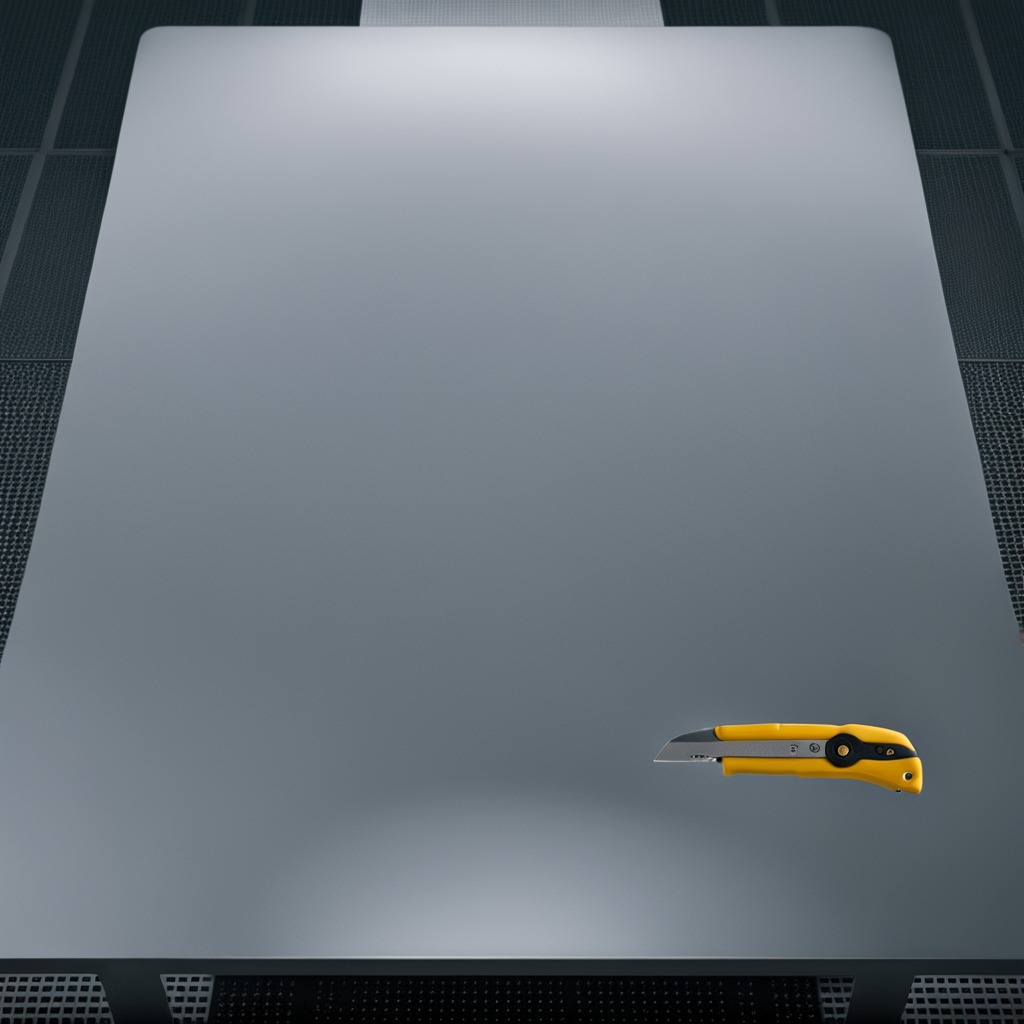
A utility knife lies on a clean empty table in a railway signal maintenance room lit by harsh overhead fluorescents.